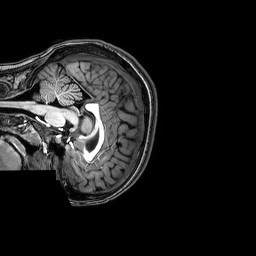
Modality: T1w
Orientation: sagittal
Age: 19
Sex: female